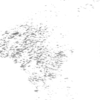
Label: not_dusty